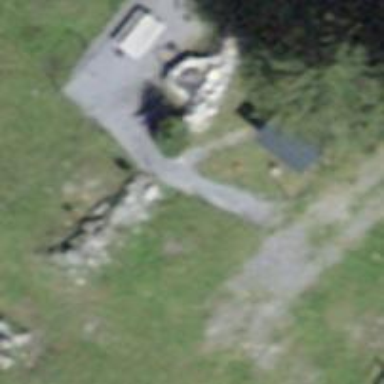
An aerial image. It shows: Dry stone wall barrier.